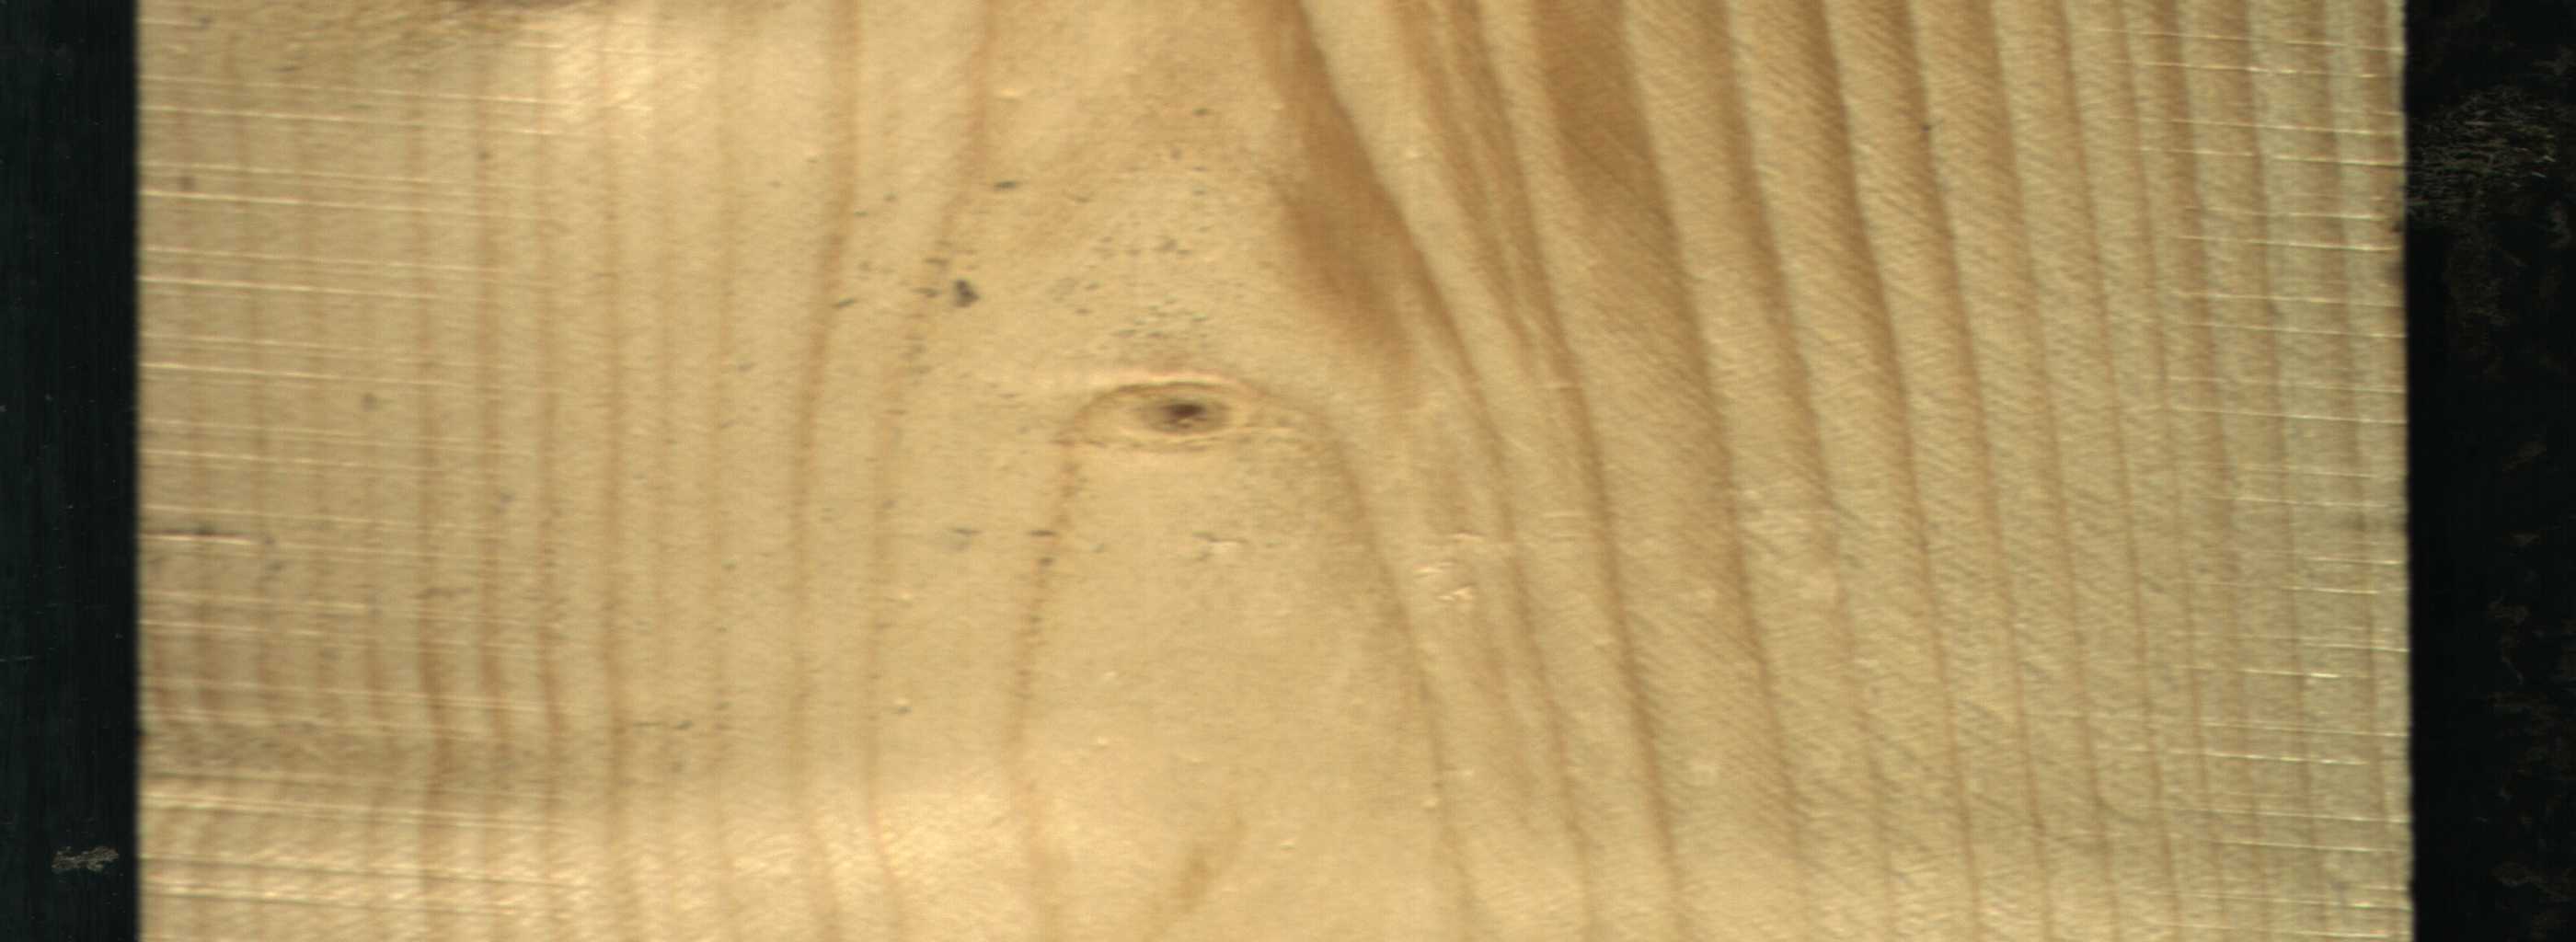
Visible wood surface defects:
Live_Knot